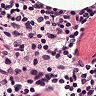
Metastatic tissue present: no